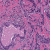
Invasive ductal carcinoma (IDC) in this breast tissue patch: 1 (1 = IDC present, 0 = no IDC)